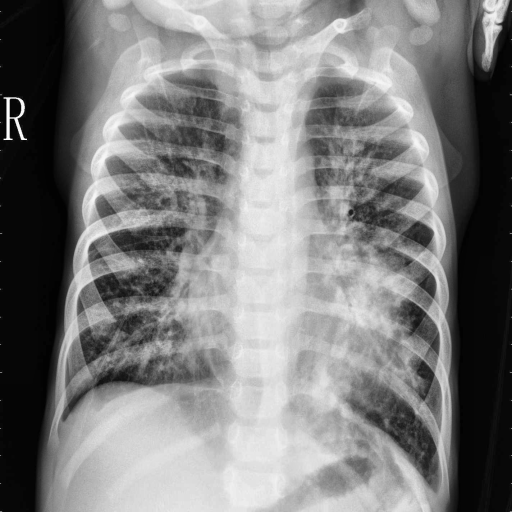
Finding: PNEUMONIA